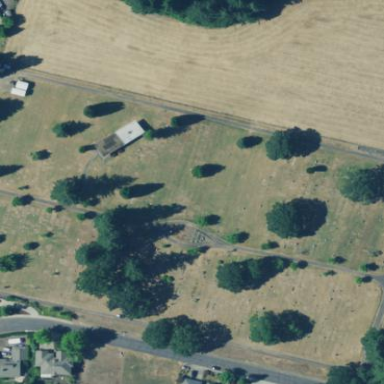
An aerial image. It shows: Cemetery.